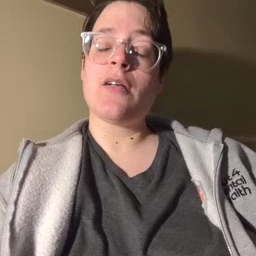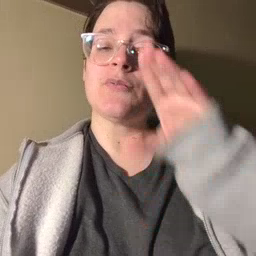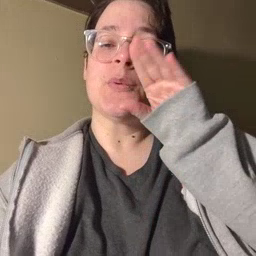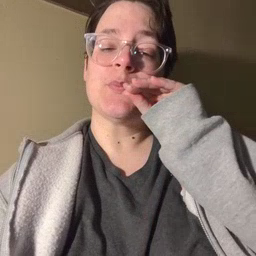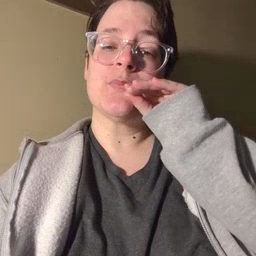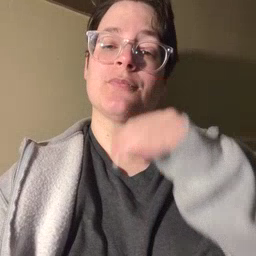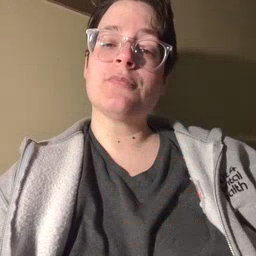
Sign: goose